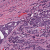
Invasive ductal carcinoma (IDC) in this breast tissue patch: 1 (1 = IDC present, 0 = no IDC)